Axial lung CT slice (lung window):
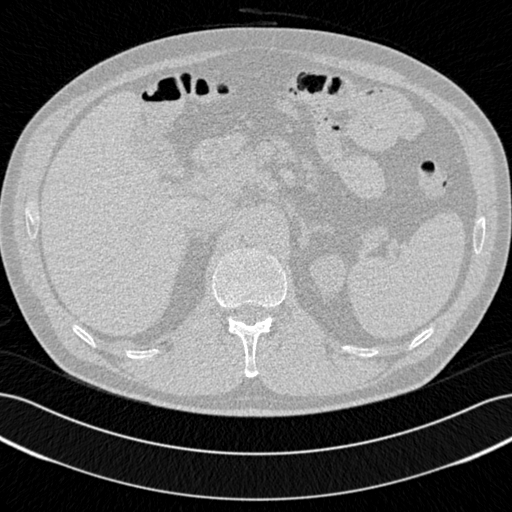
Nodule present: no